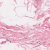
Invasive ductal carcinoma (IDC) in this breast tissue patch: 0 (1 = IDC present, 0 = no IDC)